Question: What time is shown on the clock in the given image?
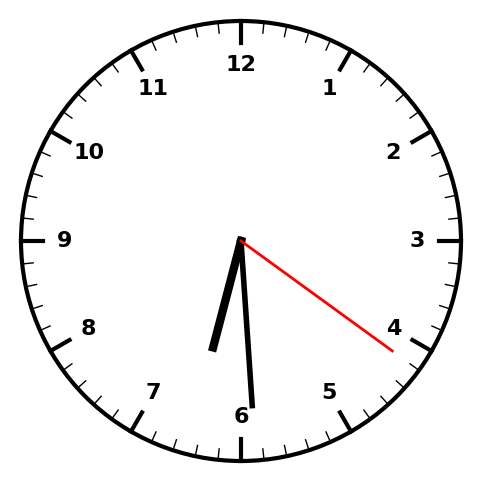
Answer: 06:29:21